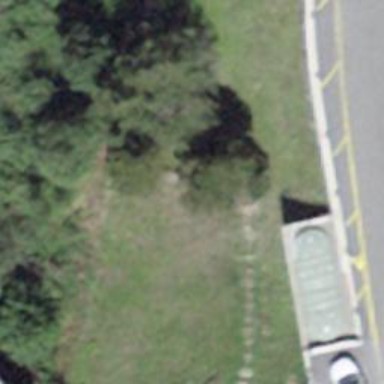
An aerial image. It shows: Memorial site with historic significance.